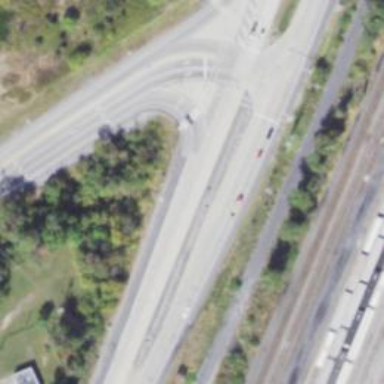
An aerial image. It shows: This image shows trunk highway that functions as expressway.